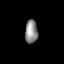
Tissue: lung
Cell type: Epithelial cells
Senescence score: 0.1908
Nuclear area (px): 288
Mean DAPI intensity: 140.538